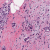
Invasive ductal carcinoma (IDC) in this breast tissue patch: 0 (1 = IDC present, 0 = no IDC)